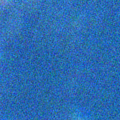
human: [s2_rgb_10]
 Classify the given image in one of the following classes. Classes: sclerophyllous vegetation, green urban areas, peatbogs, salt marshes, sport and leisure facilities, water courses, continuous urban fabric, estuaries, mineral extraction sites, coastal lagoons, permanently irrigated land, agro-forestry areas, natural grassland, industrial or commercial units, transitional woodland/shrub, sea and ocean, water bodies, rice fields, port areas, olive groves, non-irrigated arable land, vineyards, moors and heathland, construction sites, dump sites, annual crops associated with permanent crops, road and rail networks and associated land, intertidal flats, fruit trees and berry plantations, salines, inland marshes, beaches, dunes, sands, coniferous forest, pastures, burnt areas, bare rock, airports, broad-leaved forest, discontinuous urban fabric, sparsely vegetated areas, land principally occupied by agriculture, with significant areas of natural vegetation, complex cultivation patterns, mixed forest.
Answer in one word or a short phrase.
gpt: sea and ocean